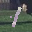
Label: 1